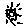
Label: sun